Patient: sex F, age 39
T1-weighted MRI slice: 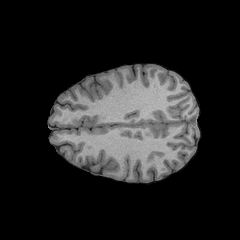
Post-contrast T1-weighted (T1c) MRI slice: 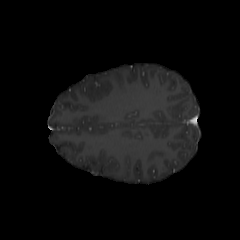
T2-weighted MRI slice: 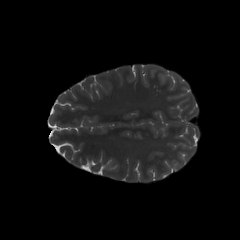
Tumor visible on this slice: no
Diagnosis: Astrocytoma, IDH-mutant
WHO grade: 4